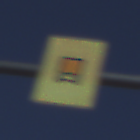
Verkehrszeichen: KennzeichnungspflichtigeFahrzeugeGefaehrlicheGueterOhnePfeilsymbol
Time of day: MorningAfternoon
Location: Outdoor (Nature)
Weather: Clear
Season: NotSpecified
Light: Natural